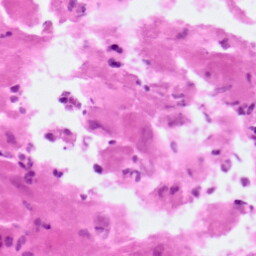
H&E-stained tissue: Pancreatic